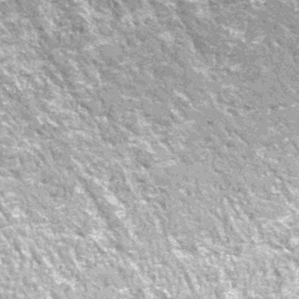
Label: frost